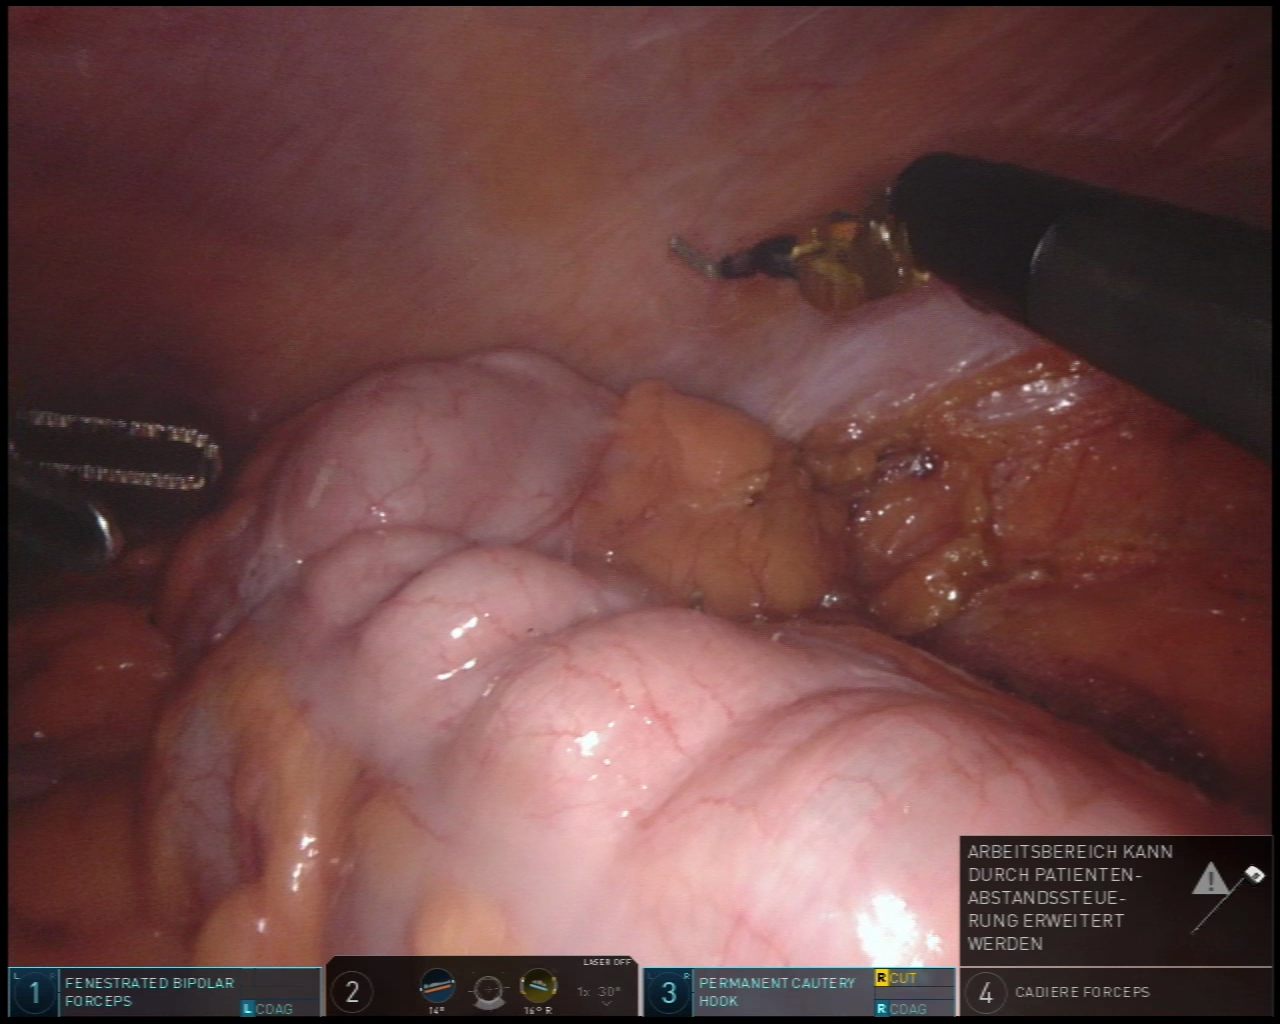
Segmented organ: abdominal_wall
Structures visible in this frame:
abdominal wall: yes
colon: yes
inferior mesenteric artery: no
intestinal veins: no
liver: no
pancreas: no
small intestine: no
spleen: no
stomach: no
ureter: no
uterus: no
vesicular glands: no